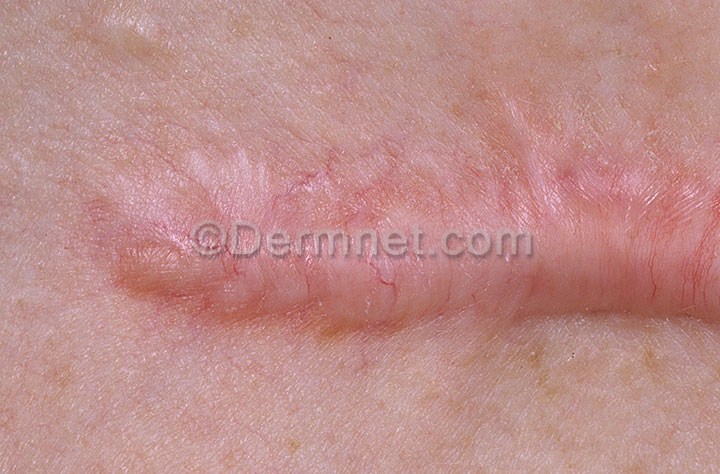
Disease: Seborrheic Keratoses and other Benign Tumors